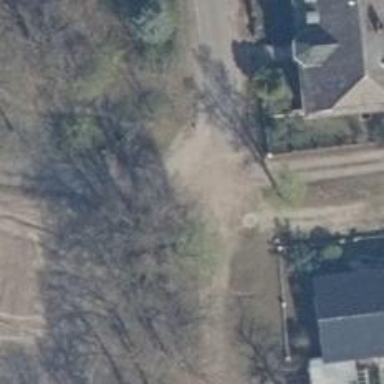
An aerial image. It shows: Residential road with sandy surface.